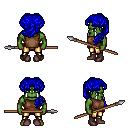
a pixel art fantasy rpg character, male body template, orc, green skin, brown sleeveless shirt, gold greaves, blue princess hairstyle, maroon shoes, spear, four views (front, back, left, right), 2x2 character sprite sheet, small pixel art, hard edges, no anti-aliasing